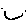
Label: smiley face